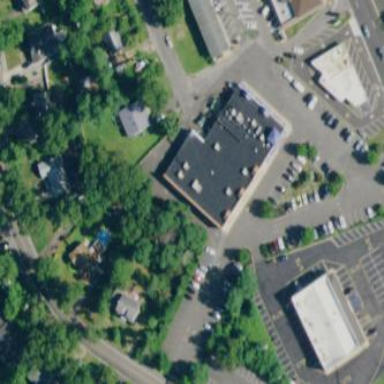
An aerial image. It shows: Restaurant in building.